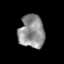
Tissue: prostate
Cell type: T cells
Senescence score: 0.3501
Nuclear area (px): 833
Mean DAPI intensity: 142.773